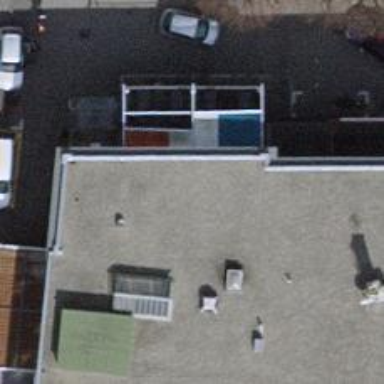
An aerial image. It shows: Restaurant.